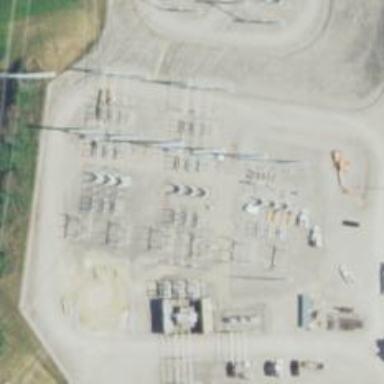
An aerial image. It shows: Switch for power supply.